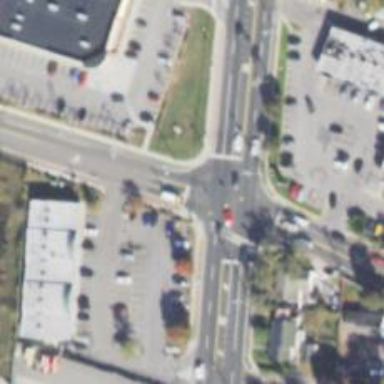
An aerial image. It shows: Unmarked crossing on the road.